Question: i have the follow issue :
I have a point which is setted at the border on a component,
with changed transform point to the center of a component in order to match the component rotation.
the important part is when i try to get the point XY after rotation - they remains the same as before rotation.

-
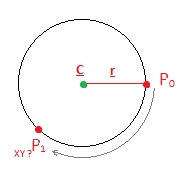
Answer: If you just want the point after rotation, 'cos(r) * x, sin(r) * y' is the easiest way.
If you want the point after all transformations, you should be able to use 'displayObject.transform.transformPoint(x, y)'.
There's also 'DisplayObject.localToGlobal'. In this case you could call 'localToGlobal(x, y)' and 'localToGlobal(0, 0)' and calculate the difference.
See <URL>